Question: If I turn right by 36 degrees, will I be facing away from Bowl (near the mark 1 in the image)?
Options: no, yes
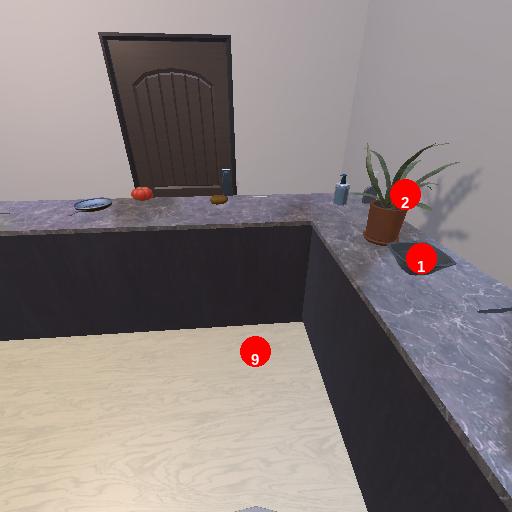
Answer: no